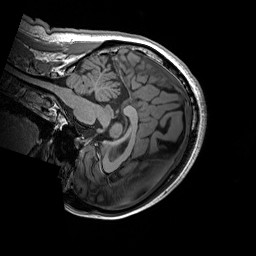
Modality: T1w
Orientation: sagittal
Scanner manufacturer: siemens
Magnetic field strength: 3 T
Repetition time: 2.2 s
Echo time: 0.00244 s